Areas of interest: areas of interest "Theater"
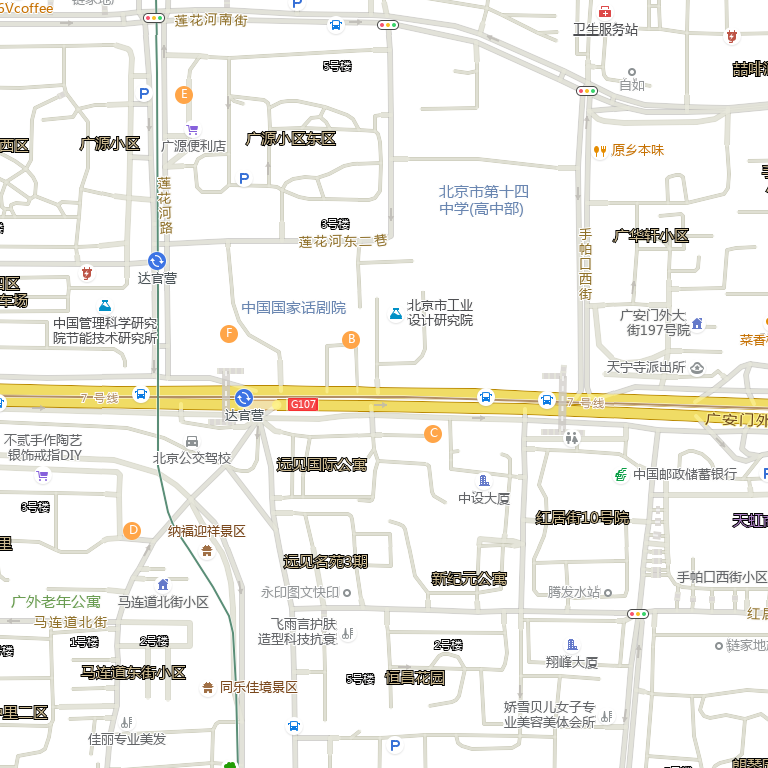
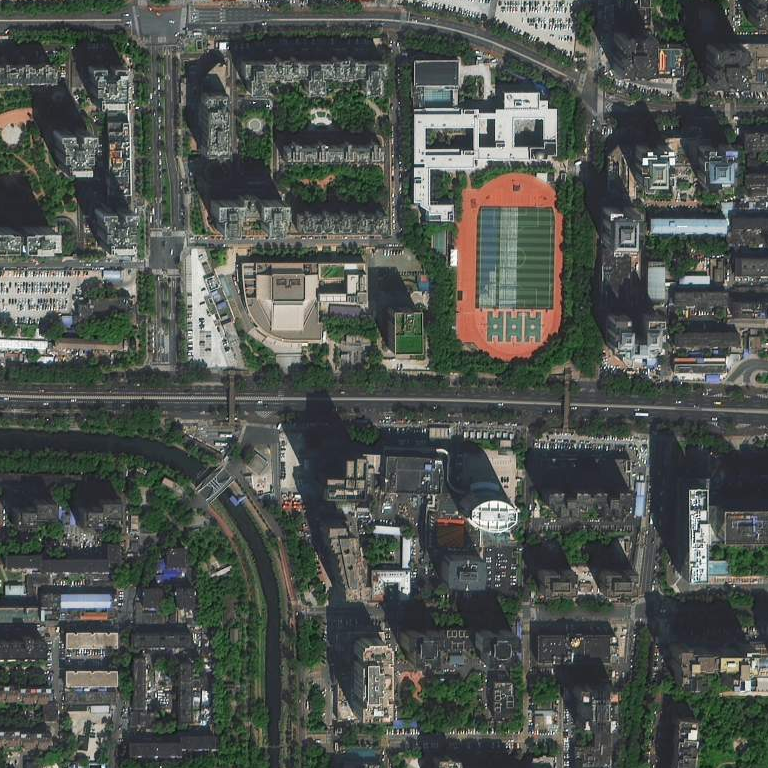